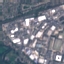
Land use / land cover class: Industrial